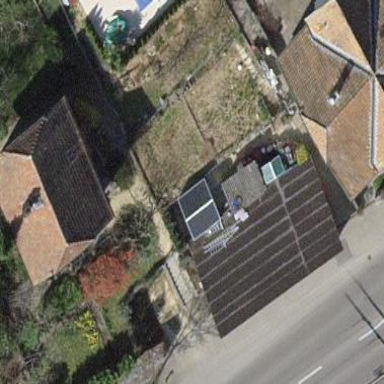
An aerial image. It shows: Group of garages.